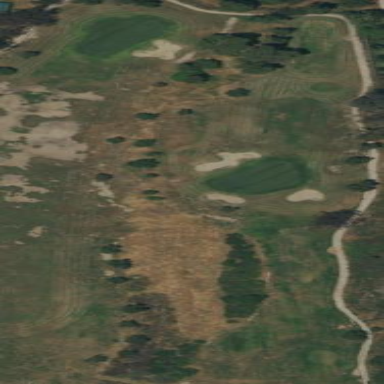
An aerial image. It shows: Golf rough area.